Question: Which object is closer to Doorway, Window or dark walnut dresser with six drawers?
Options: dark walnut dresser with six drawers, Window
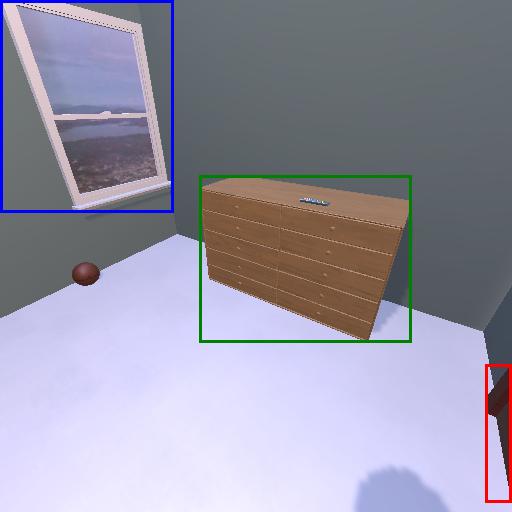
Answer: dark walnut dresser with six drawers